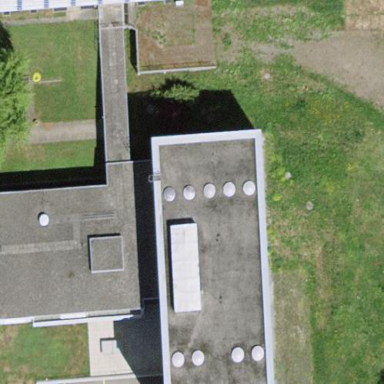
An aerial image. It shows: Hospital building.